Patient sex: M
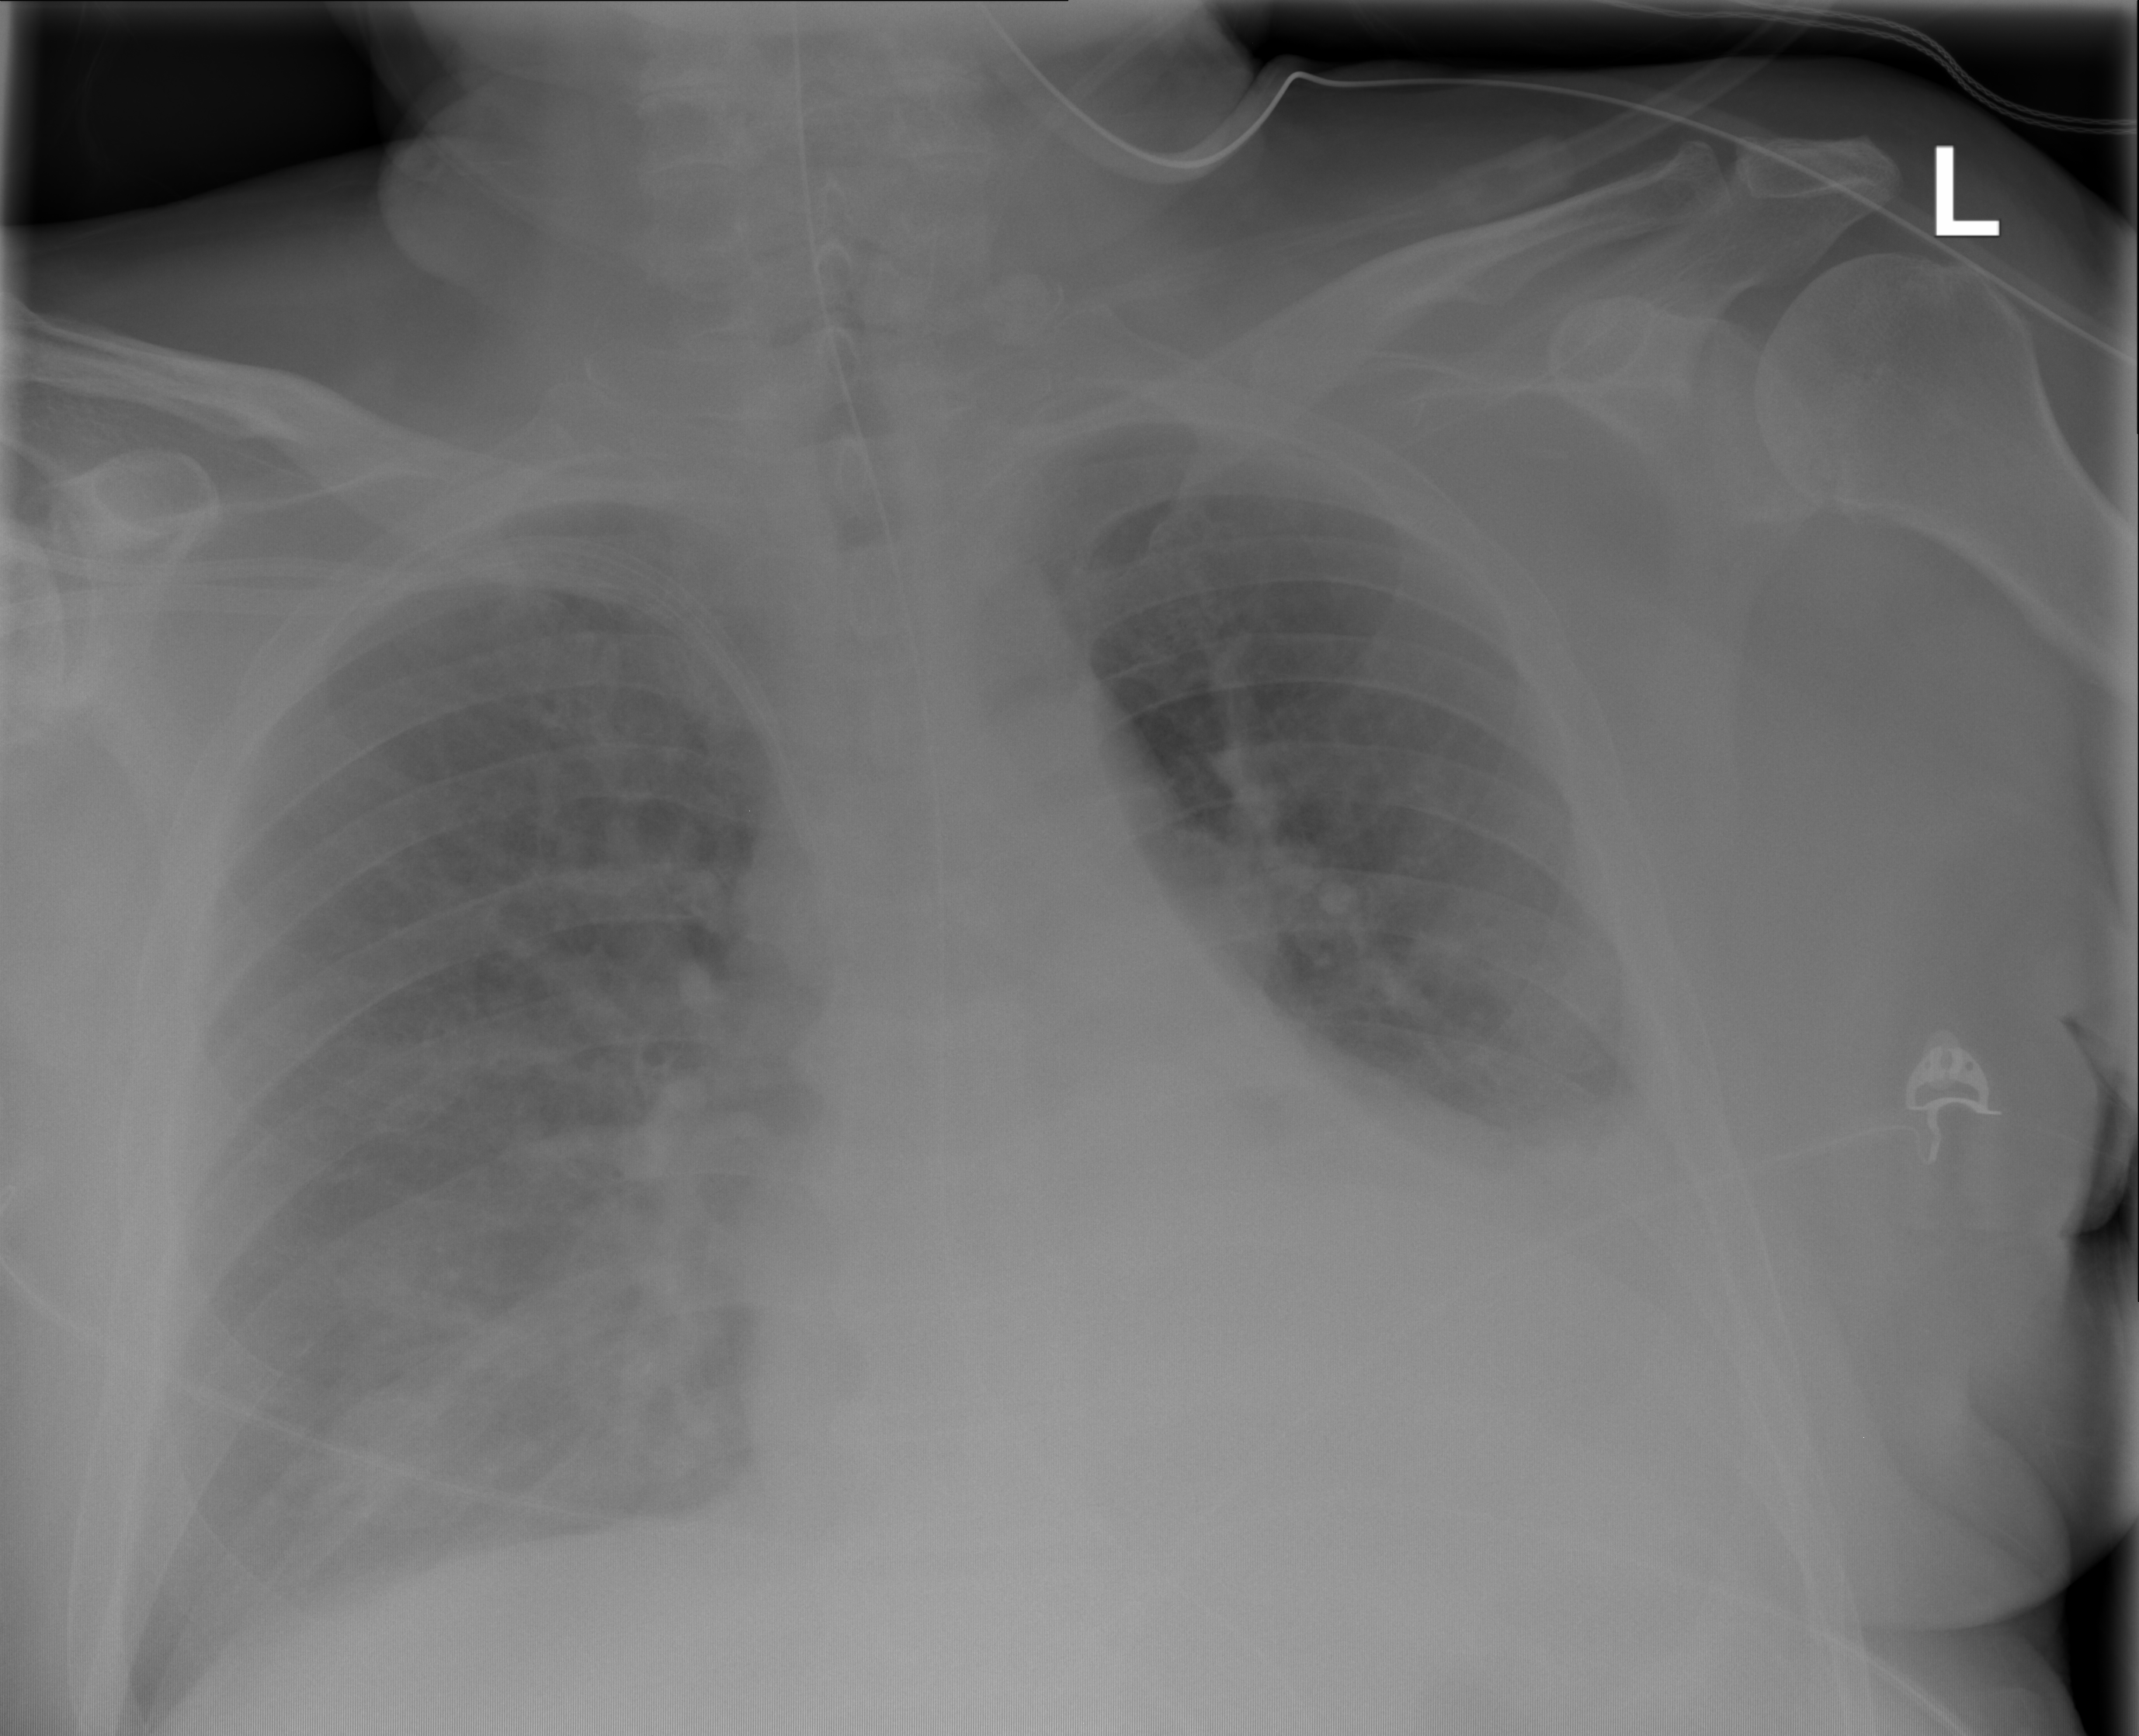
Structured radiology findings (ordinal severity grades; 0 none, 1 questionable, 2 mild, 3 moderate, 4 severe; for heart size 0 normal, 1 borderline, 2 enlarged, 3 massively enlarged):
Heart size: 0
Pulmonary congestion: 2
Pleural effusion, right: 0
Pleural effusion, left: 2
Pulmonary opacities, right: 0
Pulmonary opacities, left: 0
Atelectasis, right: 0
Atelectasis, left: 2